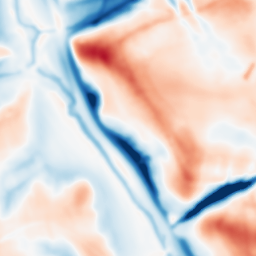
Category: multiscale
Decomposition family: dog_multiscale
Decomposition parameters: sigma_ratio: 2
n_scales: 3
base_sigma: 2
Upsampling method: regularized
Upsampling parameters: scale: 4
lambda_reg: 0.01
Upsampling scale: 4